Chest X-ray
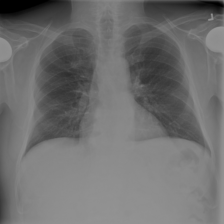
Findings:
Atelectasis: negative
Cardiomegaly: negative
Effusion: negative
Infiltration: negative
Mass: negative
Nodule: negative
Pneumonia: negative
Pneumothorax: negative
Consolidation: negative
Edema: negative
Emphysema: negative
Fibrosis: negative
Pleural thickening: negative
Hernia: negative